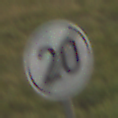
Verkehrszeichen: EndeGeschwindigkeit20
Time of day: SunriseSunset
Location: Outdoor (Nature)
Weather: PartlyCloudy
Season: NotSpecified
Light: Natural